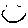
Label: smiley face